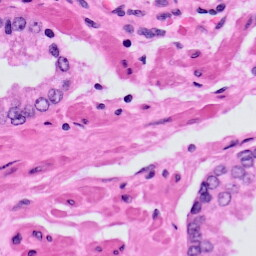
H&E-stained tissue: Prostate